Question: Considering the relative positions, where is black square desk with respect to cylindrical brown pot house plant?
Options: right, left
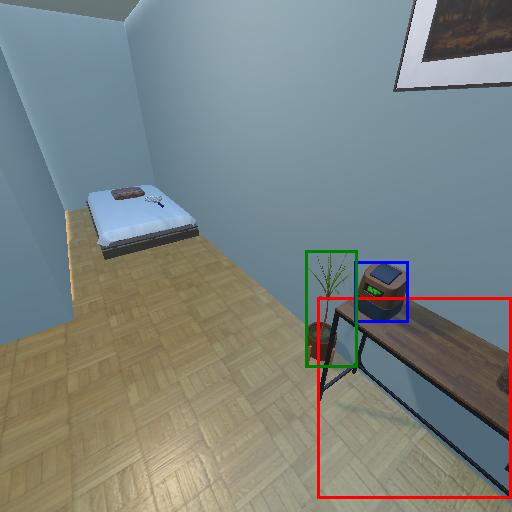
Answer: right